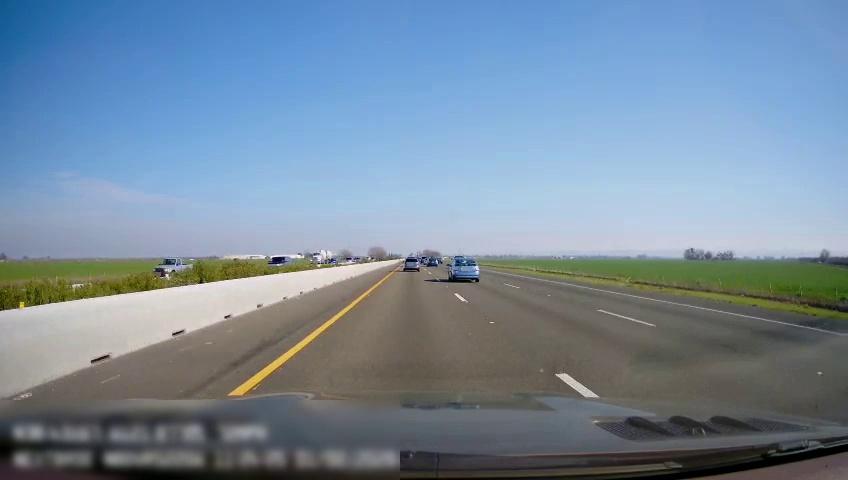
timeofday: Day
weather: Sunny
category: Drivable Space
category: Vehicles | Car
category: Vehicles | Truck
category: Vehicles | Car
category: Vehicles | SUV
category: Vehicles | Car
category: Lanes | Current Lane
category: Lanes | Current Lane
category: Lanes | Alternate Lane
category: Lanes | Alternate Lane